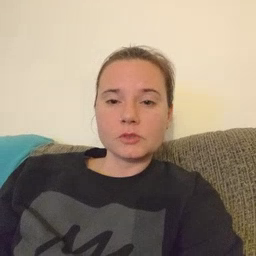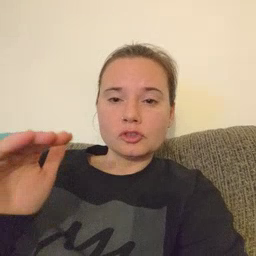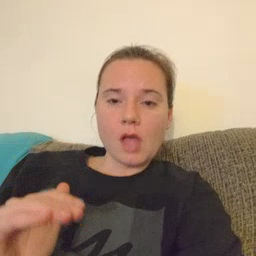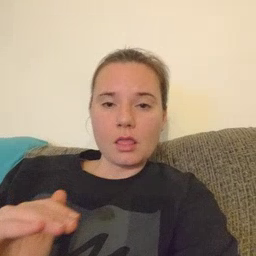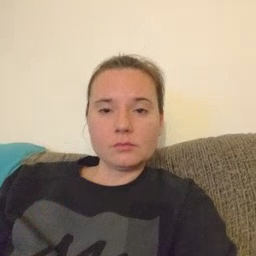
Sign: child